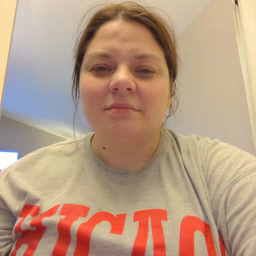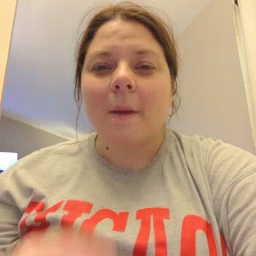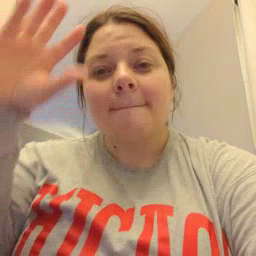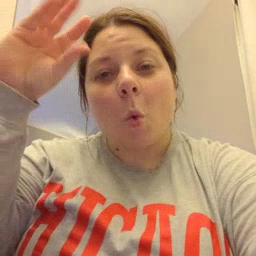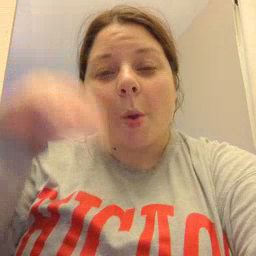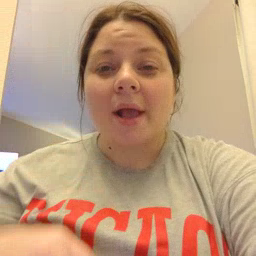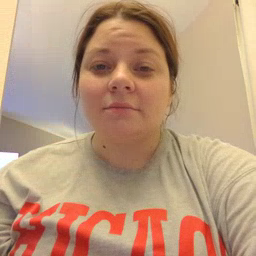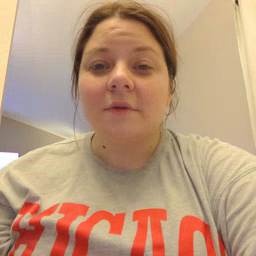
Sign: boy